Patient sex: M
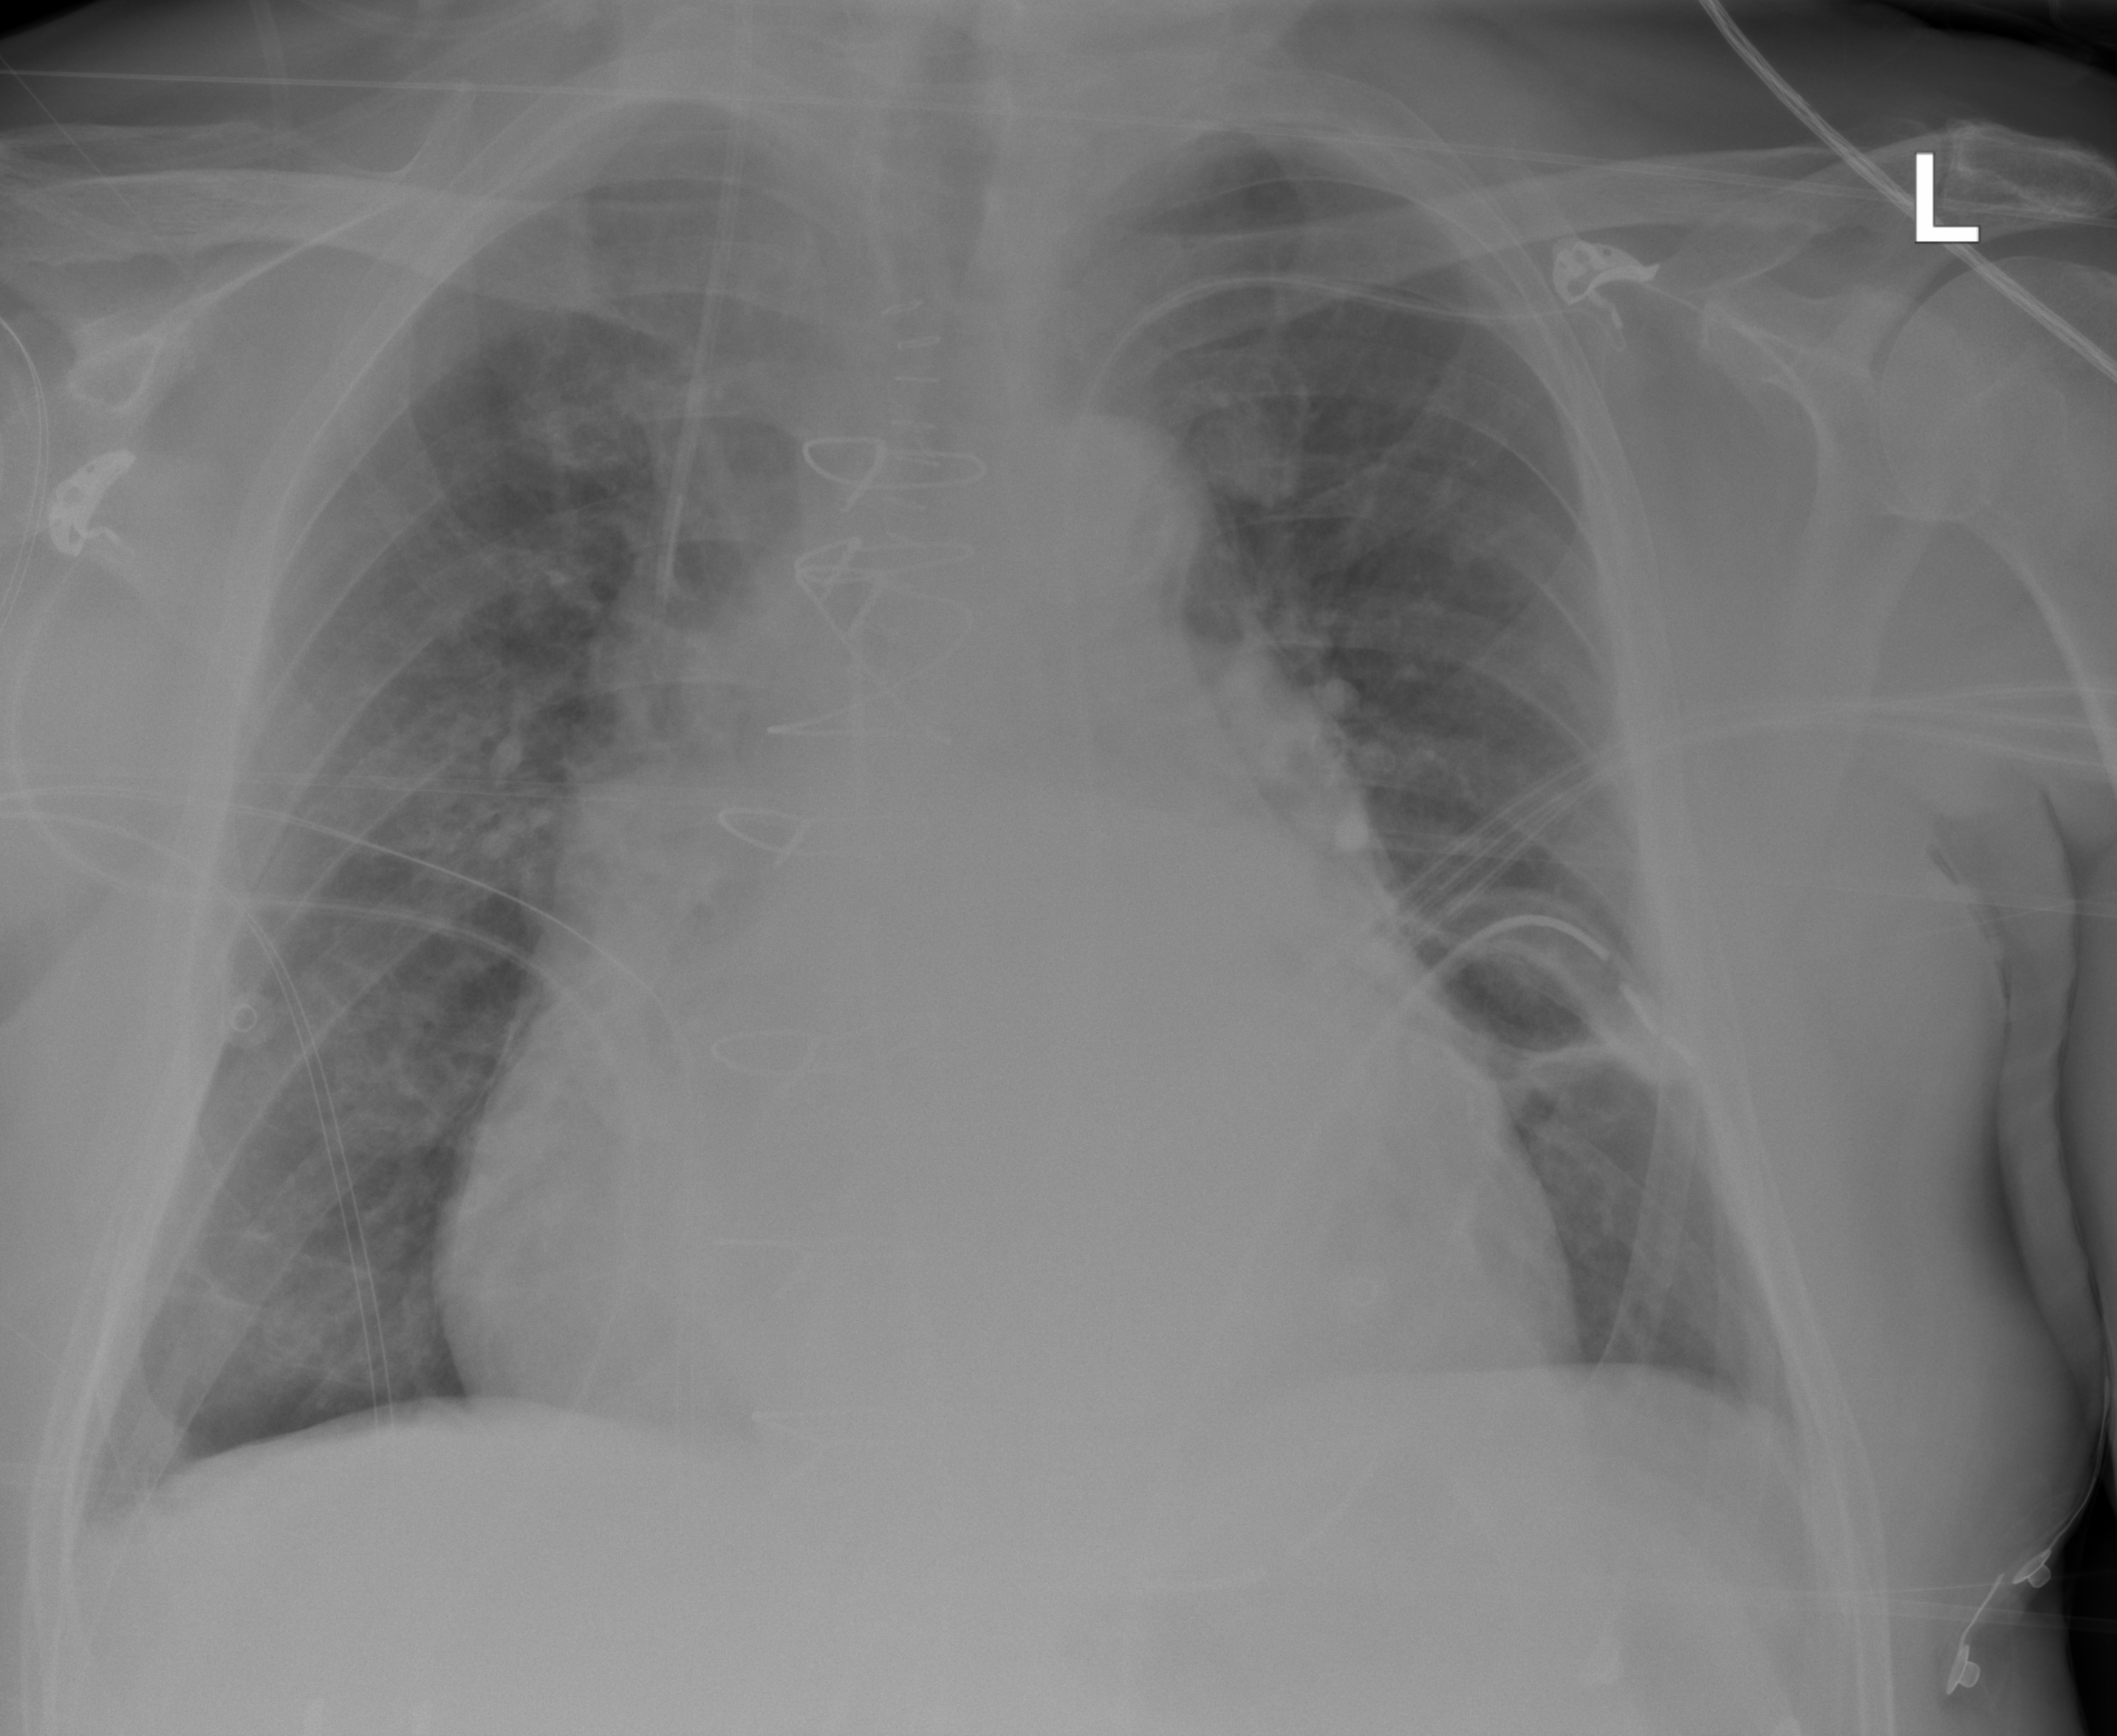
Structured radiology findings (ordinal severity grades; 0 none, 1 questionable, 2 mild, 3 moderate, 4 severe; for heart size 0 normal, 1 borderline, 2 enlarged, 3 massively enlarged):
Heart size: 3
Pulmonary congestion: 2
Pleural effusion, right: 0
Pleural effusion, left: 0
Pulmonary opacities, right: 0
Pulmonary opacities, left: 0
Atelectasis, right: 2
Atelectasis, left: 2